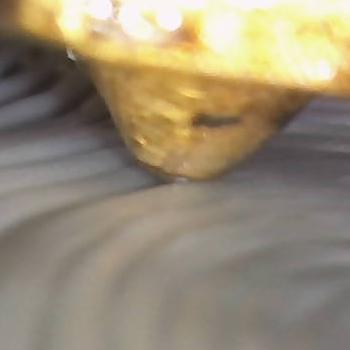
Flow rate: 184%